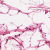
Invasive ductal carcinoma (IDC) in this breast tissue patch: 0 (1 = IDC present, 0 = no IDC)